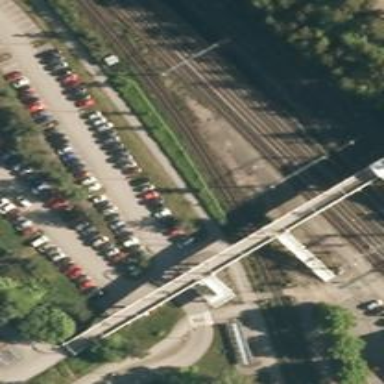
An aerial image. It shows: Continuous rail for railway.